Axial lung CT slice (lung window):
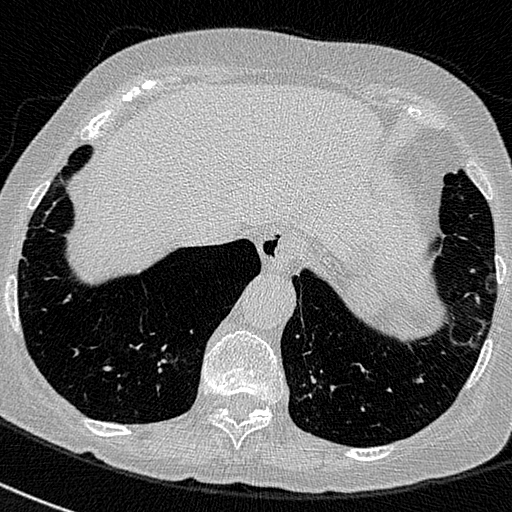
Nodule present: no